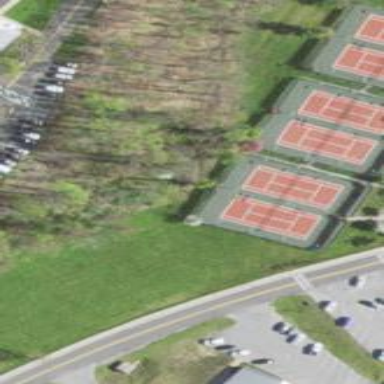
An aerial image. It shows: Tennis court on the leisure land pitch.